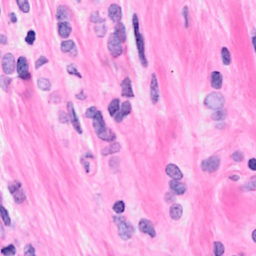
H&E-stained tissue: Breast